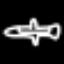
Label: airplane